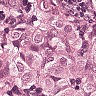
Metastatic tissue present: yes